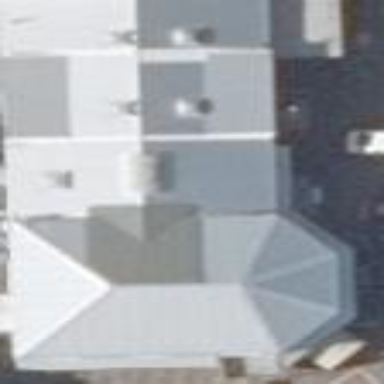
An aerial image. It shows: Commercial building.